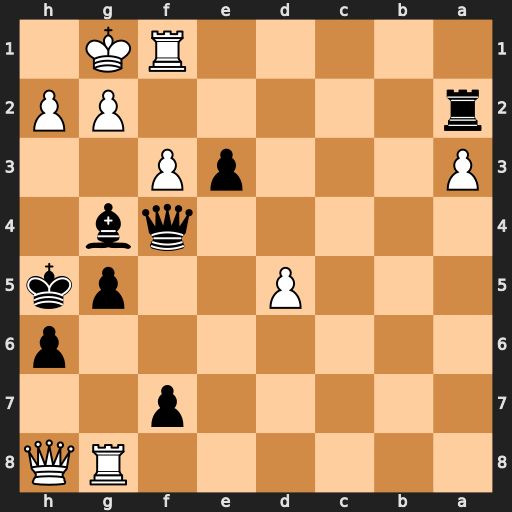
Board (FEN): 6RQ/5p2/7p/3P2pk/5qb1/P3pP2/r5PP/5RK1
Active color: b
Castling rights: -
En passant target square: -
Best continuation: Bh3 g4+ Bxg4 Rxg5+ Qxg5